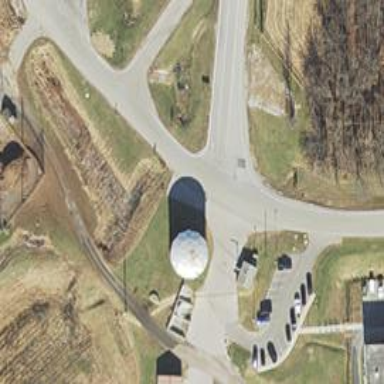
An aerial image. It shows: Water tower that is man-made.